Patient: sex M, age 49
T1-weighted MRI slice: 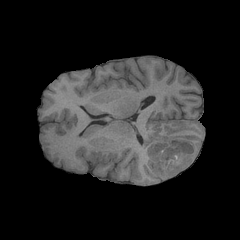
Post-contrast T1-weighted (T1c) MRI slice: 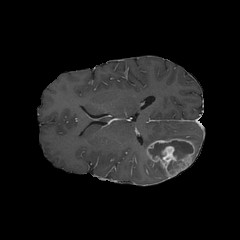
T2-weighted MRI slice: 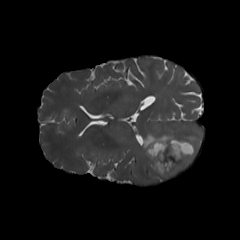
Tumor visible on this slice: yes
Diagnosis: Glioblastoma, IDH-wildtype
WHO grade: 4